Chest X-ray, PA view. Patient: 44 years old, sex F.
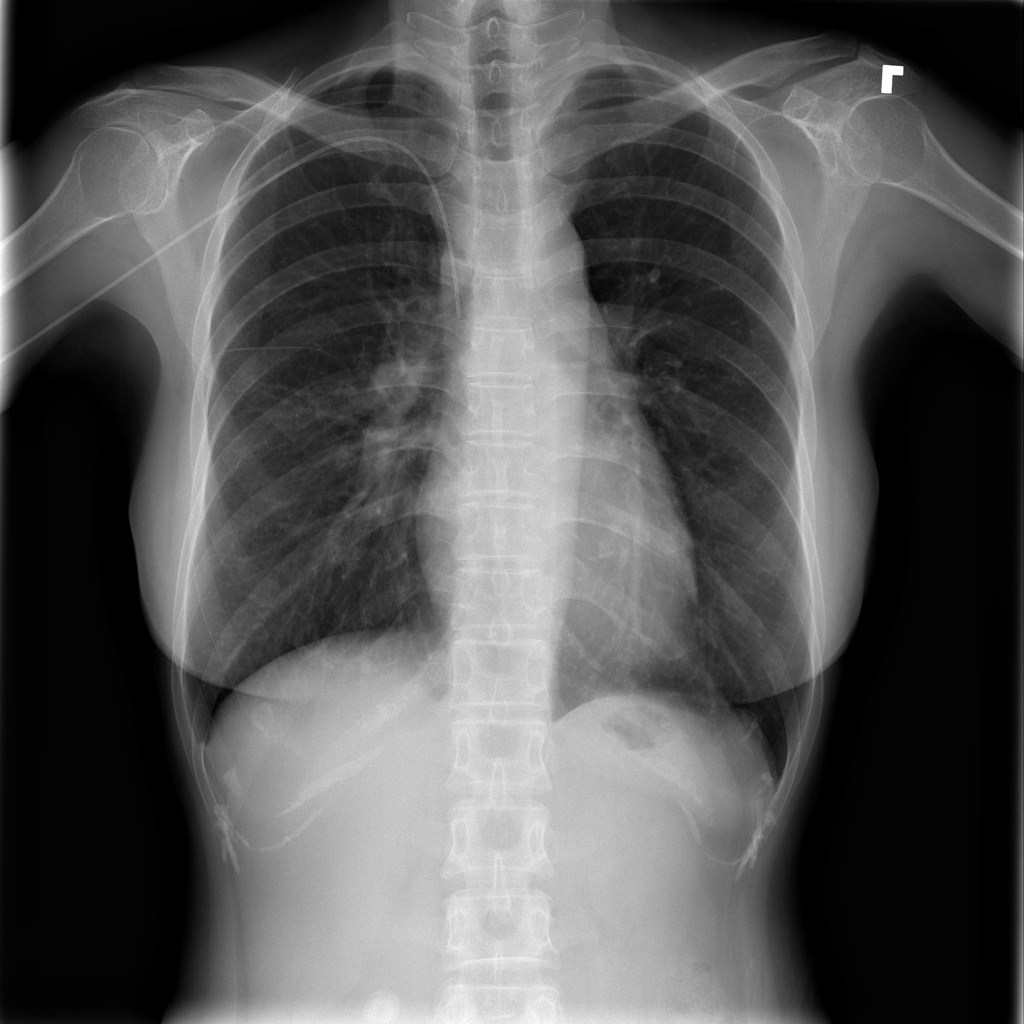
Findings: No Finding